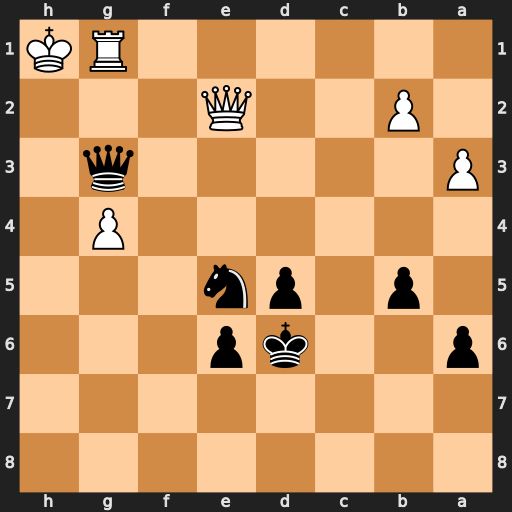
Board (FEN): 8/8/p2kp3/1p1pn3/6P1/P5q1/1P2Q3/6RK
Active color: b
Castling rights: -
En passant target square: -
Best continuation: Qh3+ Qh2 Qxh2+ Kxh2 Nf3+ Kg2 Nxg1